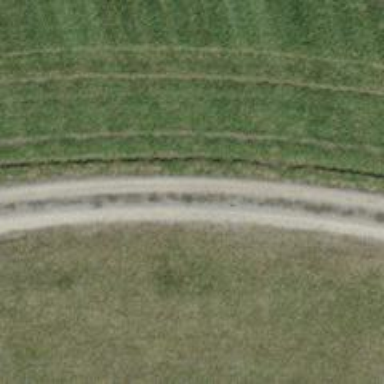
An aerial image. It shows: Track with grade 2 tracktype.